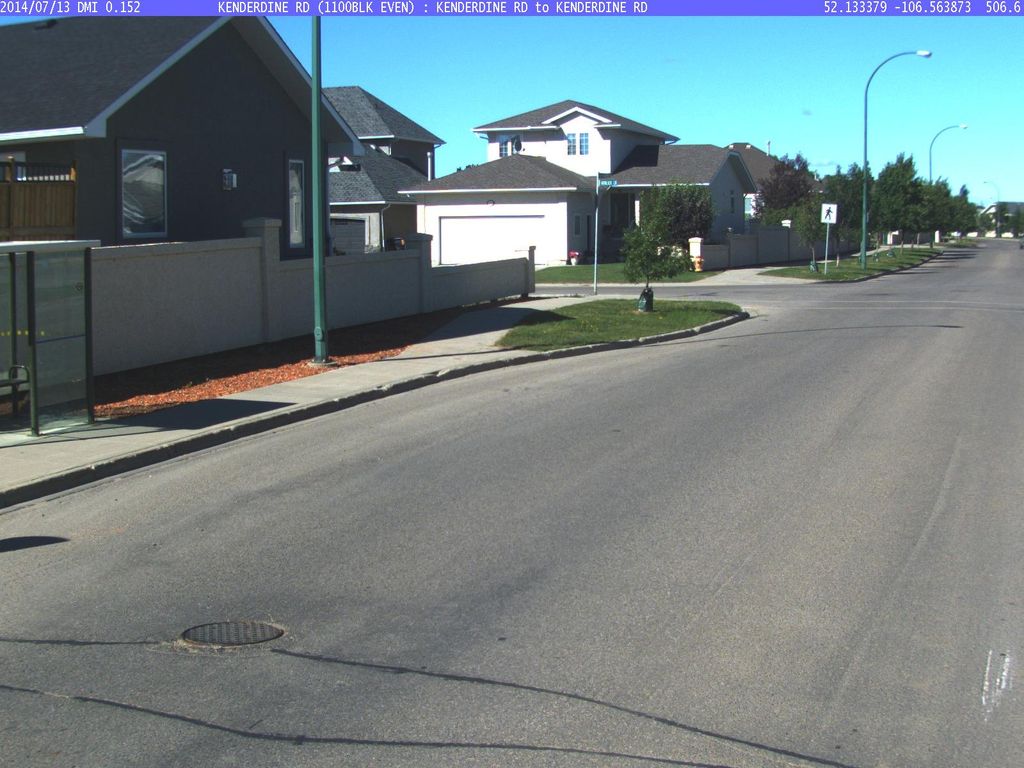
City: saskatoon